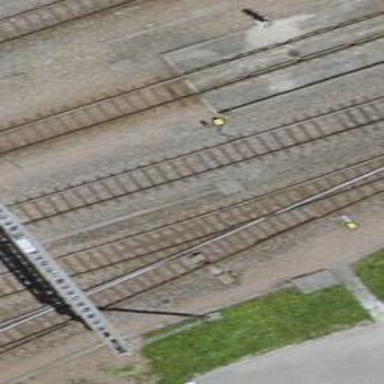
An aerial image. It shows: Railway switch.